Current action and preconditions to check: trajectory_clear

Your task: For each precondition in the list above, predict whether it will hold at this action.

Consider the current scene as observed from the mobile robot's camera, and analyze the predicted future states of all dynamic agents (e.g., people, animals, vehicles, or any moving entities) within the NEXT SECOND.

IMPORTANT: Only answer "very likely" if you are absolutely certain—based on strong, clear evidence—that a dynamic agent will violate the precondition in the predicted future state. Do NOT answer "very likely" for unlikely, ambiguous, or low-probability risks.

Ask yourself for each precondition: Is there a high probability, with clear and convincing evidence, that the predicted future states of any dynamic agent will interfere with the predicted future state of the currently executing action within the NEXT SECOND, causing that precondition to fail?

Assess the risk level based on these predictions. Use "likely" or "very likely" if motions create a clear risk of interference.

Use "neutral" or "improbable" if agents are nearby but their predicted paths are clearly diverging or non-conflicting.

Failure Risk Categories: "very improbable", "improbable", "neutral", "likely", "very likely"

Answer Format: Output ONLY the probability_of_failure value from these categories: "very improbable", "improbable", "neutral", "likely", "very likely"

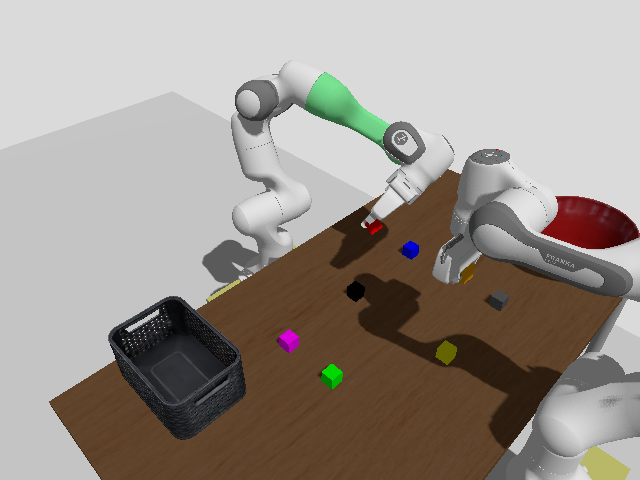

Answer: improbable